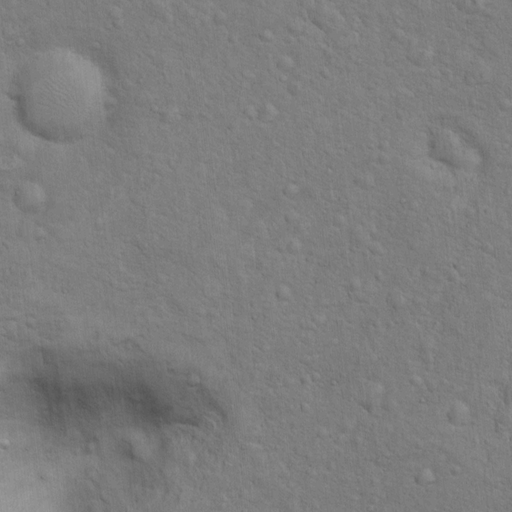
Classes present: Background, Cone